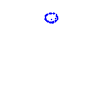
Particle: proton